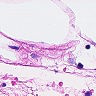
Metastatic tissue present: no